Aerial crown-view tile of a tropical tree (Barro Colorado Island, Panama), acquired 20250317:
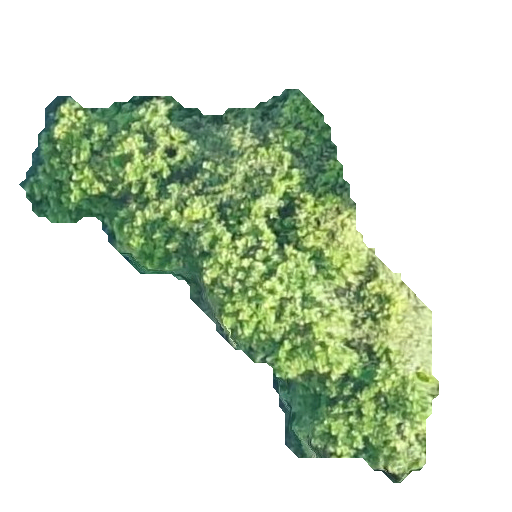
Species: Anacardium excelsum
GBIF accepted scientific name: Anacardium excelsum
Crown area: 122.298 m²